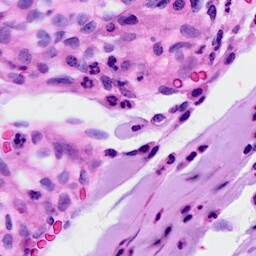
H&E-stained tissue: Breast